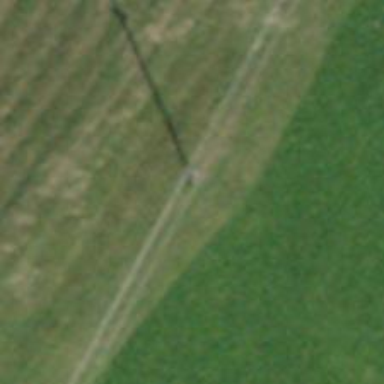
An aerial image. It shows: Power pole.